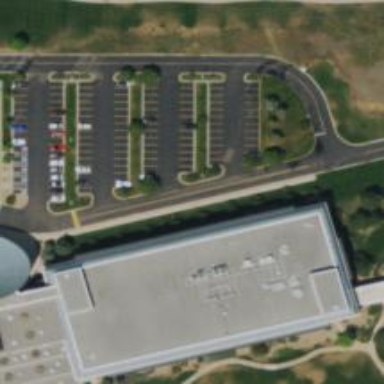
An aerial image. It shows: Parking space.